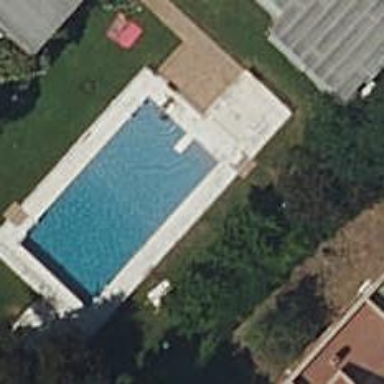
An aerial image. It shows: Swimming pool located in leisure land.